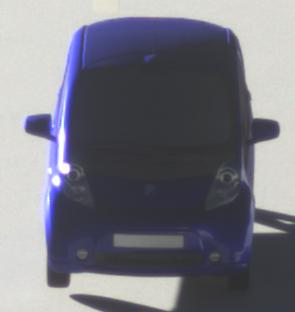
Make: Peugeot
Model: iOn
Detailed model: iOn
Model produced from: 2010/12
Model produced until: 2013/02
Doors: 5
Color: blue
Road condition: dry road
Daytime: sunrise or sunset
Contrast: high contrast